Question: Why I cannot alter my schema name from the MYSQL Workbench? Am i missing something? :(
As you can the name is dissabled

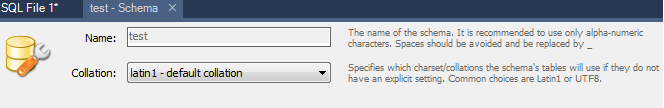
Answer: There is no RENAME available for schema names. You will have to export the schema, then import with a new database name.
This is a limitation of the MySQL server itself.